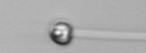
Label: flagellate